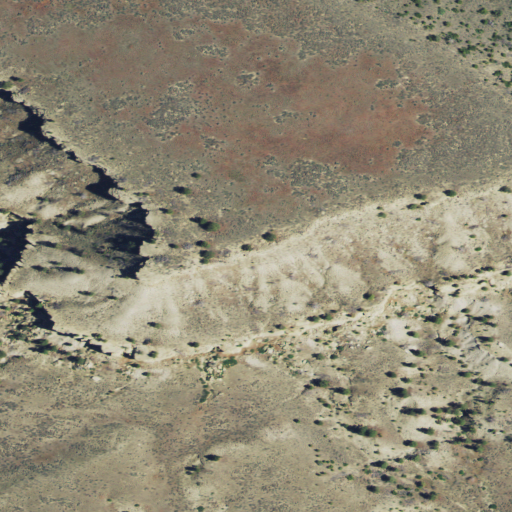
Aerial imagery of mountain in Montana named Miller Butte containing shrub, grassland, and evergreen forest